Question: Dear Stack Overflow Users,
I am exploiting the Vintage Thermometer Template of this example (source code downloadable)
<URL>
The only part of code I modified is the parametrization of the background image and the scale. My trial app works fine, both in the emulators (A phone 4.0' Android 4.3) and a Tablet (7.0' Android 4.4.2), and my phones, a Galaxy S Plus, and a Galaxy S III.
Since the code seemed to work I moved the view to another project where I'm using the Thermometer as Speedometer. Here again, everything is fine, both in the emulators and my Galaxy S Plus..., but not in the Galaxy S III!
What does work and what doesn't: everything works but the method apparently. The hand is not painted for some reason. And just in this new project just with the Galaxy S III.
Now, everything in the layout and the code seems OK. I can't find cross compatibility issues anywhere. What I am asking you is maybe a more general question: something like this can actually happen and why? I searched for days for some similar issue without finding anything.
The view is inflated in the same way:
'''
<com.example.speedometer.Tachimetro
android:id="@+id/tachimetro2"
android:layout_width="wrap_content"
android:layout_height="wrap_content"
android:layout_weight="1.5" />
'''
inside a linear layout.
The manifest has nothing except the call for the main activity.
Galaxy S III is the only phone where something is not painted.

That's weird. Any idea what could be my next step?
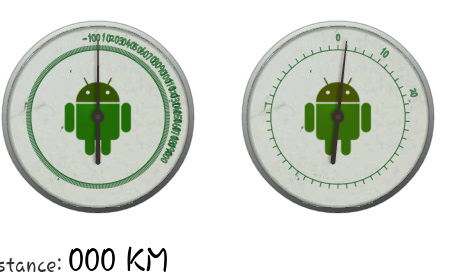
Answer: Sorry for late response, but please try disabling hardware acceleration. One way to do that is to add the following to your manifest file:
'''
<application android:hardwareAccelerated="false" ...>
'''